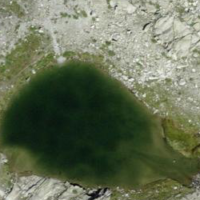
EUNIS habitat code: 48
Species observed at this site:
Zygaena exulans